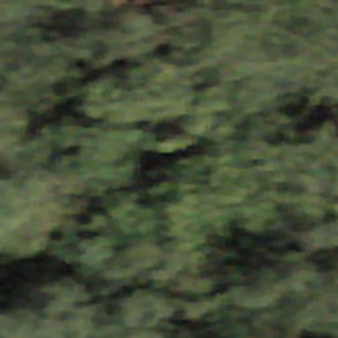
Label: other